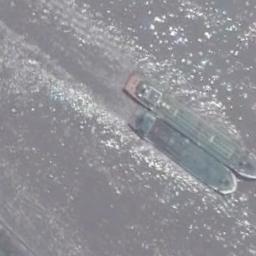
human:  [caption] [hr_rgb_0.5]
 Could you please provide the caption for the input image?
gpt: There are two ships on the ice .

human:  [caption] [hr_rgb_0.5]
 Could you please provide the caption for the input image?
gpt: Two green boats sail side by side on the gray-blue sea .

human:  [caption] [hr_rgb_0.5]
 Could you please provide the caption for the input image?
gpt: There are two ships of different sizes at sea .

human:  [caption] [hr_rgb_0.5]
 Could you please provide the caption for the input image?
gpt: The two ships of different sizes are in the water .

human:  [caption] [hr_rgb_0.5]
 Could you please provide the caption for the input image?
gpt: There are two ships surrounded by water .